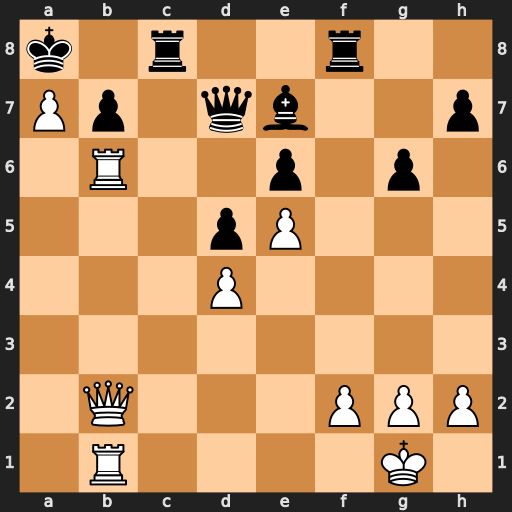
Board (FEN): k1r2r2/Pp1qb2p/1R2p1p1/3pP3/3P4/8/1Q3PPP/1R4K1
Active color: w
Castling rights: -
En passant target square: -
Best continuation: Rxb7 Rc1+ Qxc1 Qxb7 Rxb7